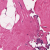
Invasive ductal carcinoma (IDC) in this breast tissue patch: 0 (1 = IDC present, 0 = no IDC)